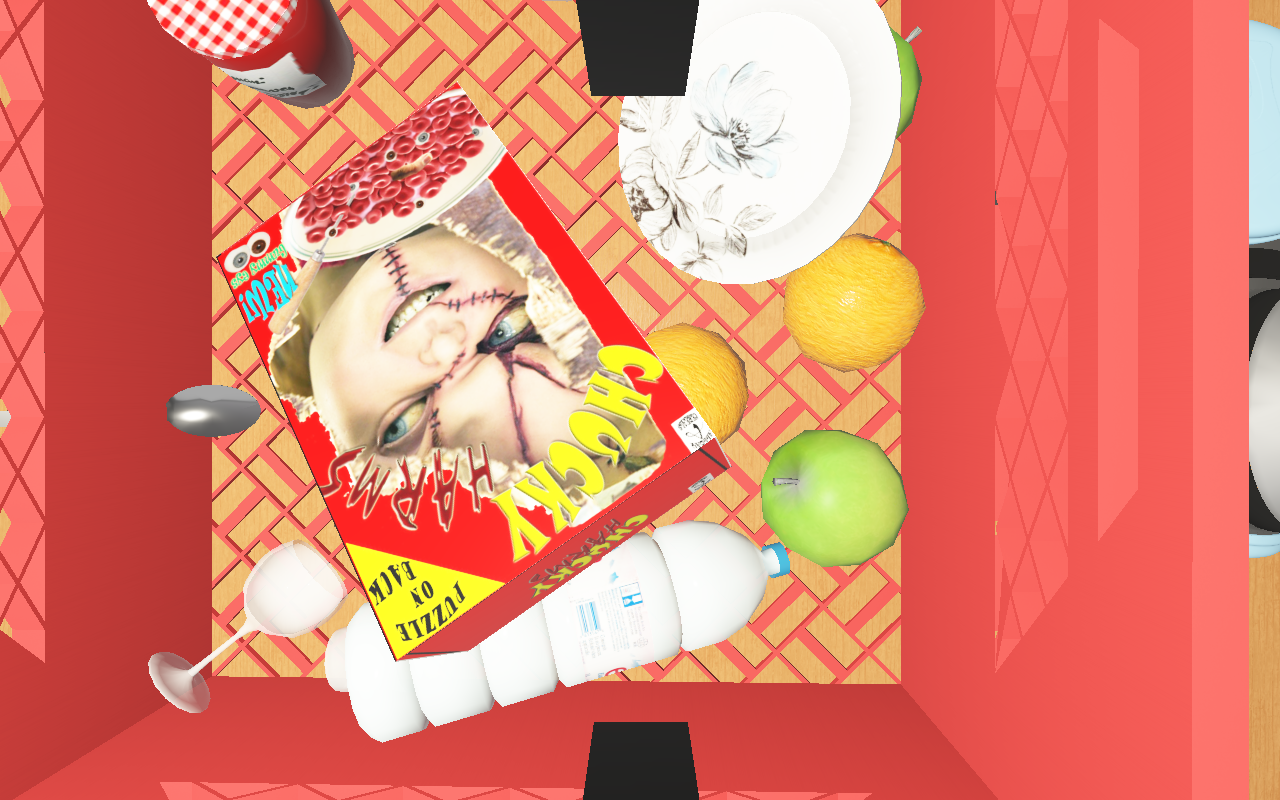
Objects in the scene:
water bottle
apple
orange
spoon
glass
wineglass
cereal box